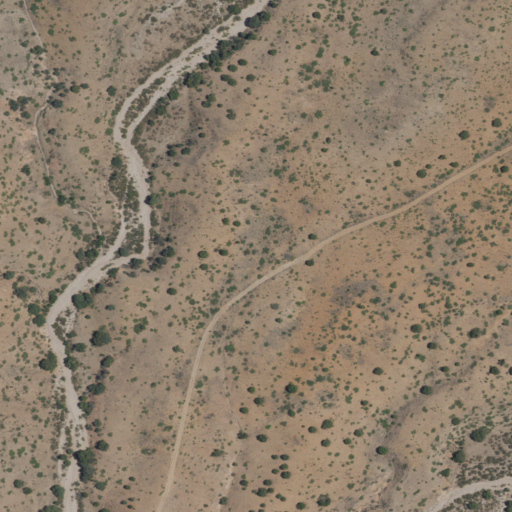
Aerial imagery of valley in New Mexico named Juniper Canyon containing shrub and grassland